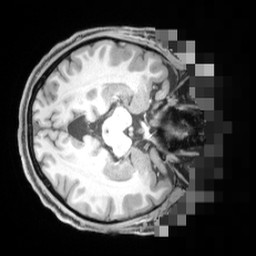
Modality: T1w
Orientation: axial
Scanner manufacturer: siemens
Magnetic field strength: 3 T
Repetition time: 2.55 s